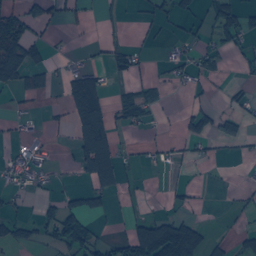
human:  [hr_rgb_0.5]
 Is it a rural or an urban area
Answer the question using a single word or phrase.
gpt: rural

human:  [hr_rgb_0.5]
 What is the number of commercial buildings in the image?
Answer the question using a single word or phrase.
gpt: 0

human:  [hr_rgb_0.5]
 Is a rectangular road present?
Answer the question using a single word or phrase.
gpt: no

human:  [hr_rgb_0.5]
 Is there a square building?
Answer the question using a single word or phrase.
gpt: no

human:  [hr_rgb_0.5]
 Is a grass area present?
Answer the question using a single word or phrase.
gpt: yes

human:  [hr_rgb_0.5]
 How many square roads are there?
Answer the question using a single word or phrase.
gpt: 0

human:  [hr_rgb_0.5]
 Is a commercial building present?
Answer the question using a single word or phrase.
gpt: no

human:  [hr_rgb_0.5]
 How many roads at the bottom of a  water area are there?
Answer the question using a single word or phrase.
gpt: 70

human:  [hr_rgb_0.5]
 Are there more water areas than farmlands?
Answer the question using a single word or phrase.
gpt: no

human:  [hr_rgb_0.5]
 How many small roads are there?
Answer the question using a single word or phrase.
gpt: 73

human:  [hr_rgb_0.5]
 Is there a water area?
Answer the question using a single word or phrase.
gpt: yes

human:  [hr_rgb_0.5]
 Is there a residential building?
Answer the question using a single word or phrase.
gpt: yes

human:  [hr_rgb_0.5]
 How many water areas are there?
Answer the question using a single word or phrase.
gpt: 12

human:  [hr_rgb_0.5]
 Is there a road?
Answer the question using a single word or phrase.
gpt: yes

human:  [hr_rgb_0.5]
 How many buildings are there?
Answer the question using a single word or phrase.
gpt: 117

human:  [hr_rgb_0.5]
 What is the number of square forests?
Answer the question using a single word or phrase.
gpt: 0

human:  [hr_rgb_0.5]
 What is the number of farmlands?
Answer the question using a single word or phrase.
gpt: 79

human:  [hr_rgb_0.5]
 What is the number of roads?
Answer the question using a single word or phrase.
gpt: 73

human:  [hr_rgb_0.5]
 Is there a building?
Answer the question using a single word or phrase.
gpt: yes

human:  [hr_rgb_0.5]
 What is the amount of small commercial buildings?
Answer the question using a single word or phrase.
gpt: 0

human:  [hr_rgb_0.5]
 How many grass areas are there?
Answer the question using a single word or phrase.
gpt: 132

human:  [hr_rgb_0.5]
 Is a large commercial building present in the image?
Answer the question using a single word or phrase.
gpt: no

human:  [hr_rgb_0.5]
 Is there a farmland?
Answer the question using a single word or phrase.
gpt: yes

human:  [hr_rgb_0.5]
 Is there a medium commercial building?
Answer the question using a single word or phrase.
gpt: no

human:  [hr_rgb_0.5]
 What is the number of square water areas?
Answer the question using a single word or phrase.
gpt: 4

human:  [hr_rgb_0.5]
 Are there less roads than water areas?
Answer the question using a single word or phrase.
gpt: no

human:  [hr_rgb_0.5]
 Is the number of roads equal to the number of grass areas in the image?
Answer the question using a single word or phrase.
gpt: no

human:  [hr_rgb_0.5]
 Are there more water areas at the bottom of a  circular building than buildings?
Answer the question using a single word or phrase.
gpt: no

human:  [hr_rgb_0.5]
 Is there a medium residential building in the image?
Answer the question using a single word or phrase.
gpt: yes

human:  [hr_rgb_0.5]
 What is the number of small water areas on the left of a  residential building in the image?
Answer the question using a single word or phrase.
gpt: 9

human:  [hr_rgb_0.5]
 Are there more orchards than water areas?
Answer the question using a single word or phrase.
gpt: no

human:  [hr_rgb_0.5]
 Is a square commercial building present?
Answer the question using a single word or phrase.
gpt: no

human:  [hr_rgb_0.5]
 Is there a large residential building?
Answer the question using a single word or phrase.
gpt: no

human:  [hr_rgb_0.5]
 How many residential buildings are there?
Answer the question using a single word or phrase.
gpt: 117

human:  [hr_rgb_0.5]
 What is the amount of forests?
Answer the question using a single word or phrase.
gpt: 54

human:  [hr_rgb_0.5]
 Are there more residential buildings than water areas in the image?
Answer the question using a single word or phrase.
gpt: yes

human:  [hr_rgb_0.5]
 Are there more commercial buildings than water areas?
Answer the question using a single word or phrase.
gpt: no

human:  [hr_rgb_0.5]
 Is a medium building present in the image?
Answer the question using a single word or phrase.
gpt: yes

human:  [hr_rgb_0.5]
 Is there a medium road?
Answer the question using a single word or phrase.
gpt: no

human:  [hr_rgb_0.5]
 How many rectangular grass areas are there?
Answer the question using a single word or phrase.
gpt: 16

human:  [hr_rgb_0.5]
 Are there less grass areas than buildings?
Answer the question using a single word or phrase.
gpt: no

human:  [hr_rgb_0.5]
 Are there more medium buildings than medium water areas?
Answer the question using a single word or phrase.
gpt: yes

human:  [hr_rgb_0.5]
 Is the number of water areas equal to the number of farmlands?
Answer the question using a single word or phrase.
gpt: no

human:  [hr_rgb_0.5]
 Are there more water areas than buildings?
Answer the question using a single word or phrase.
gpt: no

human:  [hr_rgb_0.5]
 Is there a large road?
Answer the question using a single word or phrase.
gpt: yes

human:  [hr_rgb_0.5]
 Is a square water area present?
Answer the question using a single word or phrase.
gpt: yes

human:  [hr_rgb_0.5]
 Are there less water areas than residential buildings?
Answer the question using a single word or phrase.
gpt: yes

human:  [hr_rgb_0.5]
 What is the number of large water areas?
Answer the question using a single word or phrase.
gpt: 1

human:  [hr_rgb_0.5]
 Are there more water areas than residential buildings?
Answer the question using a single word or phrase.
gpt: no

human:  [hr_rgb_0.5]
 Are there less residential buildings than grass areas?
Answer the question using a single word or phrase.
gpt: yes

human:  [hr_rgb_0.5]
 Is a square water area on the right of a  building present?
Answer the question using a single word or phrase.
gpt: yes

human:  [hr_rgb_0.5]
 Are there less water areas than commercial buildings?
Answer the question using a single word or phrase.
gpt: no

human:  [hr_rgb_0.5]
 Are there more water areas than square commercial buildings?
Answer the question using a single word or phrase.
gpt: yes

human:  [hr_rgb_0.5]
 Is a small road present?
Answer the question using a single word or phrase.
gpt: yes

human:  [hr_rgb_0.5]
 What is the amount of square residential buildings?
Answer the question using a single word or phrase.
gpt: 0

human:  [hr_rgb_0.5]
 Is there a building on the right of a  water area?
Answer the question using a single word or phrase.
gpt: yes

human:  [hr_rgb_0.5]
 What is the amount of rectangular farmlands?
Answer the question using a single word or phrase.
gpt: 14

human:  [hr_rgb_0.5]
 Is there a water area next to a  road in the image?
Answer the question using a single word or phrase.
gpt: yes

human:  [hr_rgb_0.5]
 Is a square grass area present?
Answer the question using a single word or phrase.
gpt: no

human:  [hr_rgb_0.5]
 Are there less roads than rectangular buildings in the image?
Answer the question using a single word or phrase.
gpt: yes

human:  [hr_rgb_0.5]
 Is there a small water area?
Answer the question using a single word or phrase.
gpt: yes

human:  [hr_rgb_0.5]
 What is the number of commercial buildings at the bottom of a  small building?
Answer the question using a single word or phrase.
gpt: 0

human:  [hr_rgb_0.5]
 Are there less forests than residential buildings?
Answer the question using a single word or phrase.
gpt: yes

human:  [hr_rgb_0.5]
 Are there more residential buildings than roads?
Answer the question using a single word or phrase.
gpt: yes